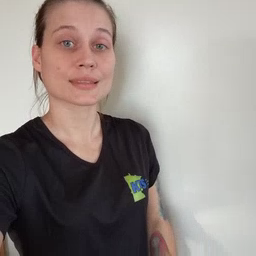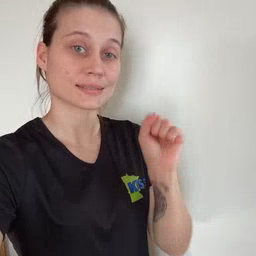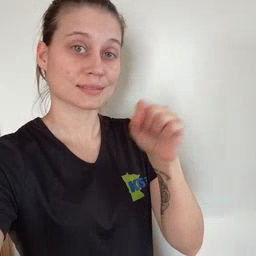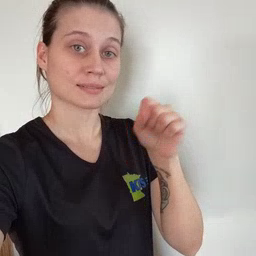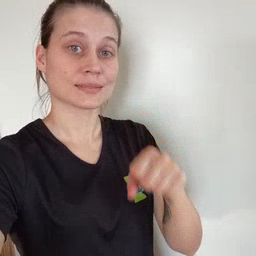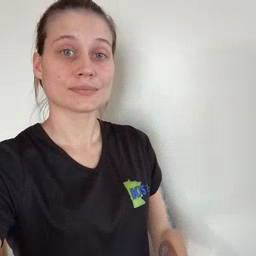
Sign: yes